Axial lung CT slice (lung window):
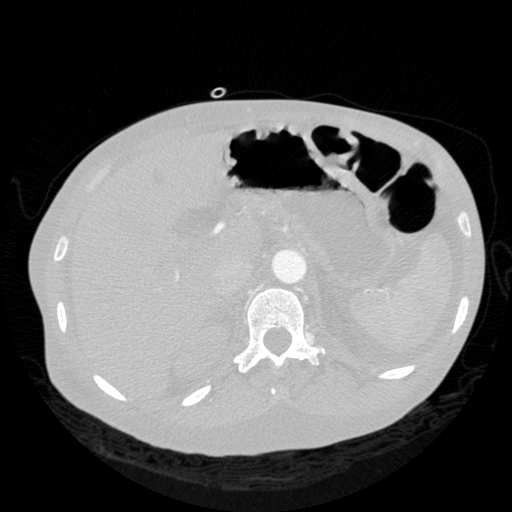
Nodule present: no